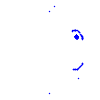
Particle: pion